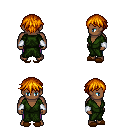
a pixel art fantasy rpg character, male body template, human, dark skin, green robe, magenta pants, dark blonde short bangs hairstyle, white cloth bracers, brown slippers, four views (front, back, left, right), 2x2 character sprite sheet, small pixel art, hard edges, no anti-aliasing